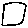
Label: square